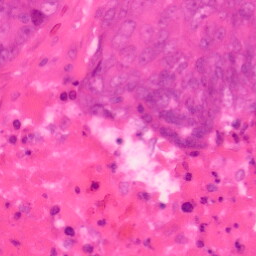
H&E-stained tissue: Colon